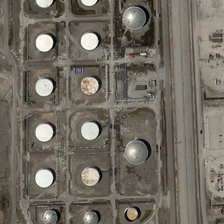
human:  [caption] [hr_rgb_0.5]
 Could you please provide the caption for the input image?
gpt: many storage tanks are in a piece of bareland near a road .

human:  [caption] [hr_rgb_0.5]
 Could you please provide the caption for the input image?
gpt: many storage tanks are in a piece of bareland near a road .

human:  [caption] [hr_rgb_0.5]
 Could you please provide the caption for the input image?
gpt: many storage tanks are in a piece of bareland near a road .

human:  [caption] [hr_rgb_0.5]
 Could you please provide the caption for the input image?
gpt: many storage tanks are in a piece of bareland near a road .

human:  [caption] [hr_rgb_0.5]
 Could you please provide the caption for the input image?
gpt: many storage tanks are in a piece of bareland near a road .